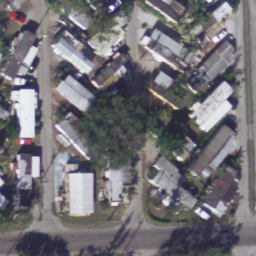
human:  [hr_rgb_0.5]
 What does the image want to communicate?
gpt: mobile home park